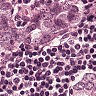
Metastatic tissue present: yes